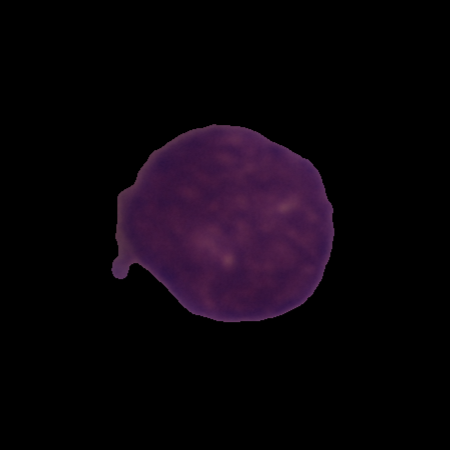
Label: healthy